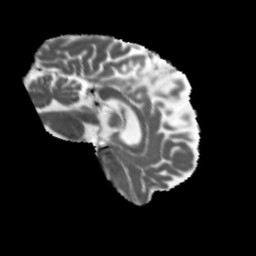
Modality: MD
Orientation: sagittal
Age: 56
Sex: male
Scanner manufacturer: siemens
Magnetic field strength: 3 T
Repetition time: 5.47 s
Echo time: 0.0854 s